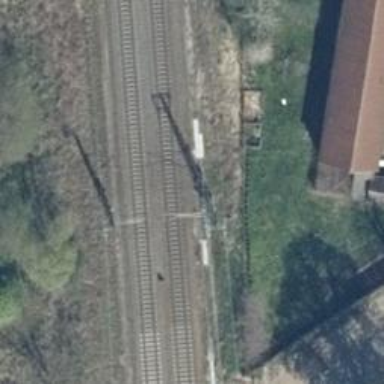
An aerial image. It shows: Railway milestone with catenary mast.